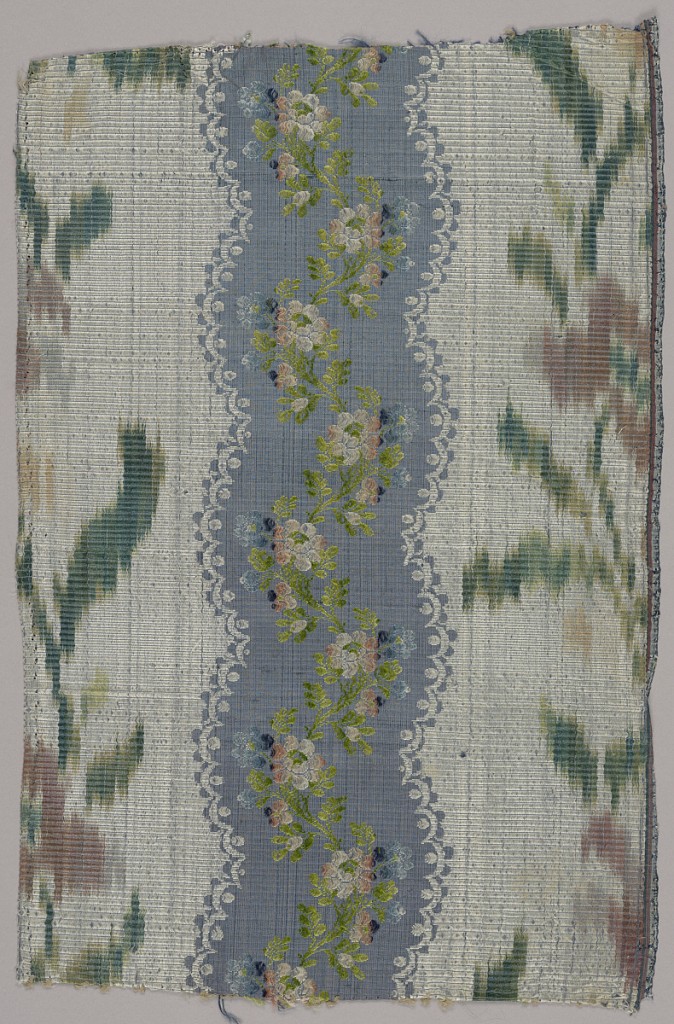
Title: Fragment
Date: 18th century
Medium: silk Technique: warp printed on plain weave with supplementary warp patterning
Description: Fragment of silk with scalloped stripes of light blue with a continuous floral vine in shades of blue, yellow-green, pink, and ivory; alternating with stripes of continuous floral vine in deeper shades of green and red-violet on an ivory ground, printed on the supplementary warp.